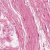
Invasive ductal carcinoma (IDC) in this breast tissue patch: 0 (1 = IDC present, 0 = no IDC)